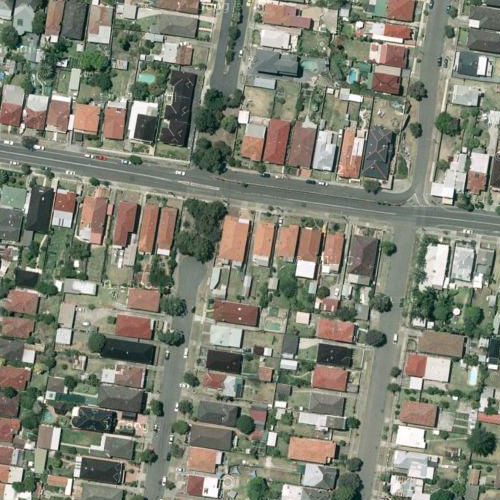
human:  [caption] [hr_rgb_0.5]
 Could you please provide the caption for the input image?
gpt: This is a residential area with many house arranged neatly and some roads go through this area .

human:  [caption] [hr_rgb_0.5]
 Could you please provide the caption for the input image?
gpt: A residential area with many houses divided into rectangles by some roads .

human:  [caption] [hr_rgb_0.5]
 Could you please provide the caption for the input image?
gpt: Many houses are densely arranged and divided into rectangles by some roads .

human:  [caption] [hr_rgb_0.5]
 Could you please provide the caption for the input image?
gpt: There are many houses arranged neatly and divided into rectangles by some roads .

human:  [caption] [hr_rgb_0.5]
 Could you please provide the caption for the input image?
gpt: A residential area with many houses arranged neatly and divided into rectangles by some roads .